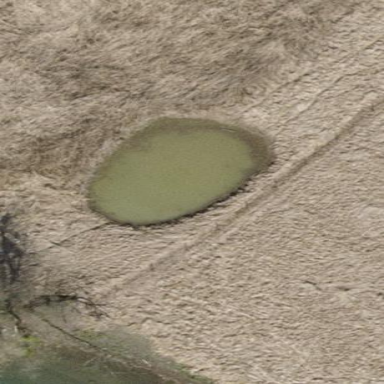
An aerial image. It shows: Pond surrounded by natural water.